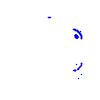
Particle: kaon